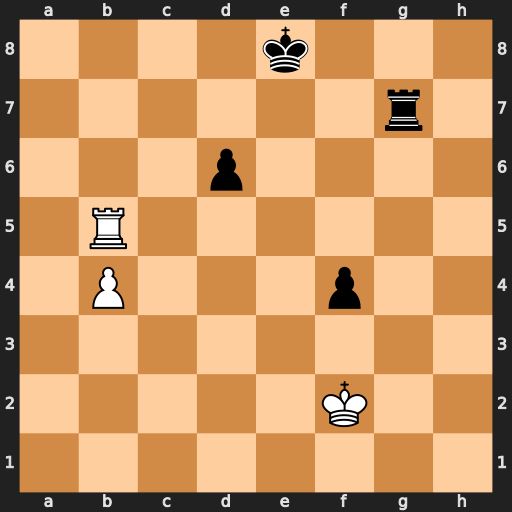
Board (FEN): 4k3/6r1/3p4/1R6/1P3p2/8/5K2/8
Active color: w
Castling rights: -
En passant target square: -
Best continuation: Rb8+ Kd7 Rb7+ Kc6 Rxg7